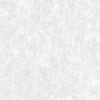
Label: no_change